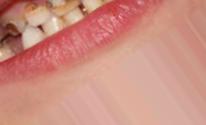
Condition: Caries